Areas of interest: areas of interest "Business Office Building"
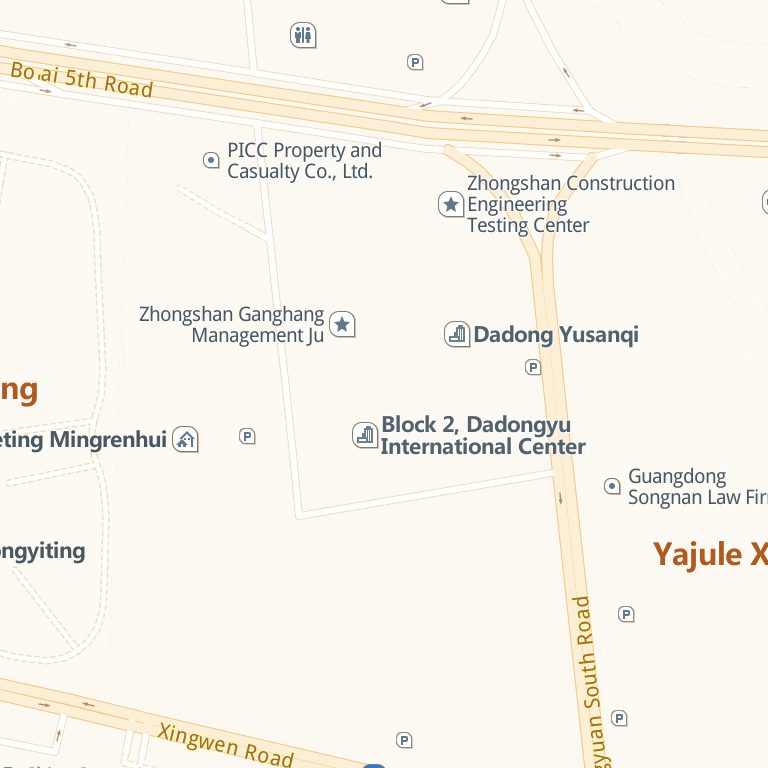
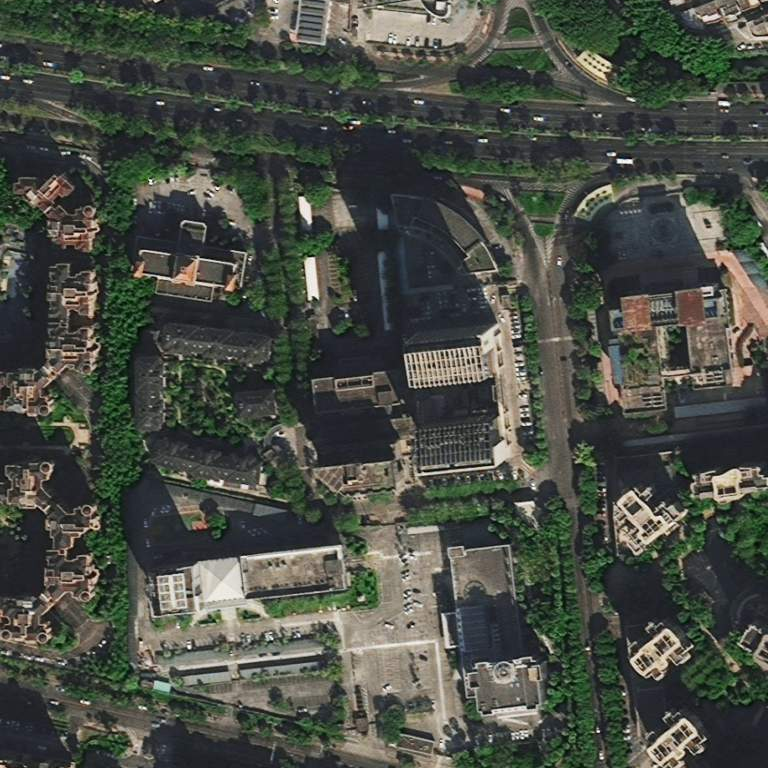